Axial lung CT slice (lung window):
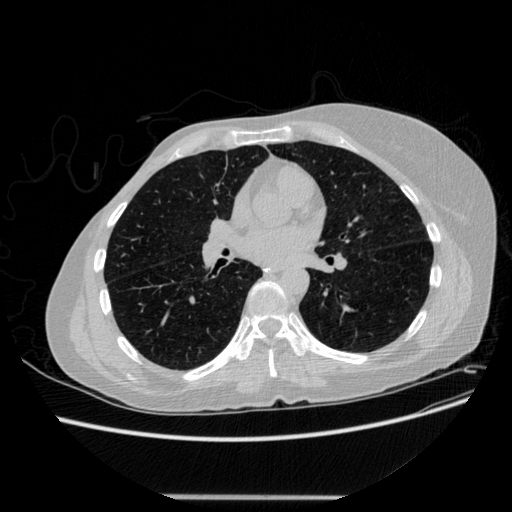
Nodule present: no